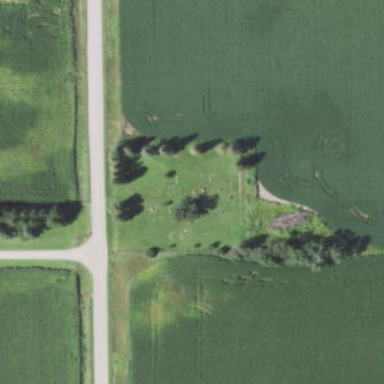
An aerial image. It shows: Cemetery.